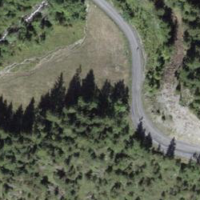
EUNIS habitat code: 43
Species observed at this site:
Astrantia major